Question: I am trying to remove this border:

and since it shown only on focus I am not able to find which class to overwrite using the chrome console.
Has anyone done this and knew what is the class that I should overwrite?
Edit: I suppose this is the standard behaviour and <URL> you can see the example. I am also using Chrome.
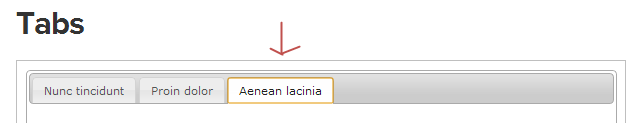
Answer: '''
li a
{
outline-color: transparent;
}
'''